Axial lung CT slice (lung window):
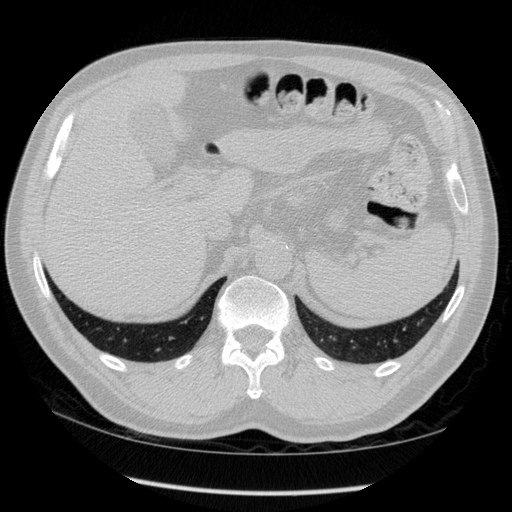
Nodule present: no